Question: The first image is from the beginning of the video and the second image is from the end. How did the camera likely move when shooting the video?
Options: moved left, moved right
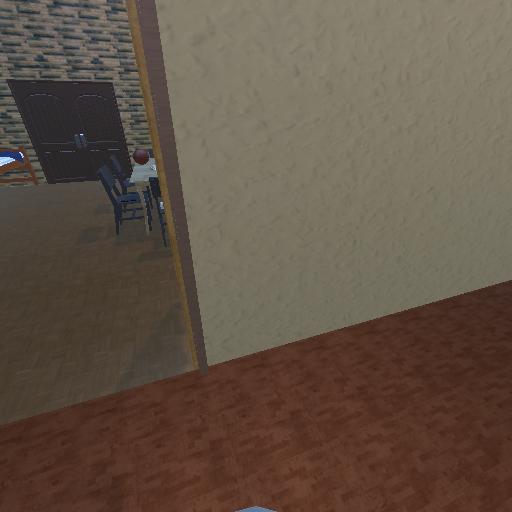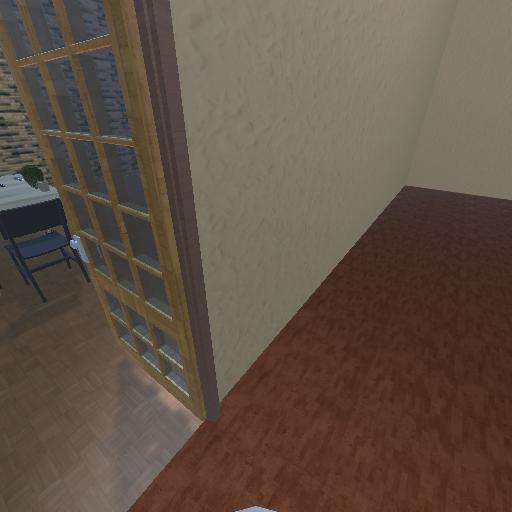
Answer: moved left